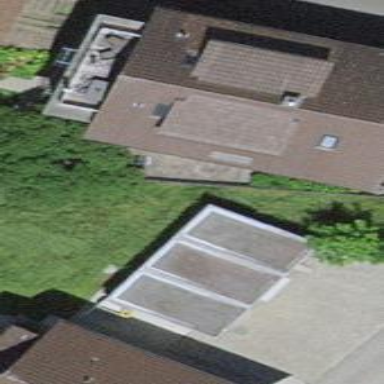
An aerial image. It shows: Garage.